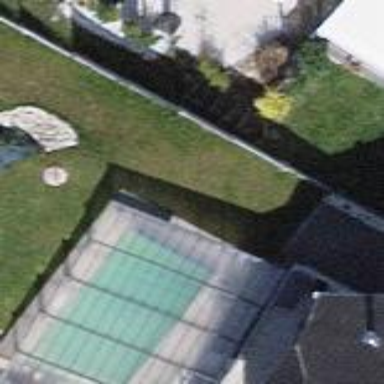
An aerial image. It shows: Swimming pool located in leisure land.